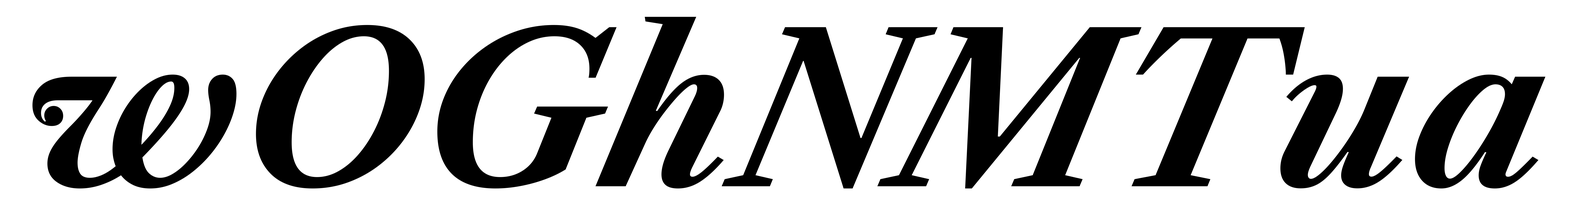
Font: LibreCaslonText-Italic_Bold_Italic